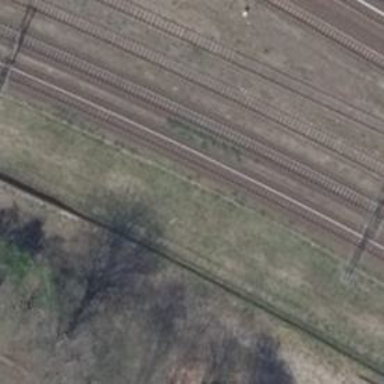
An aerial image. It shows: Railway yard.